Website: macys
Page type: delivery-shipping
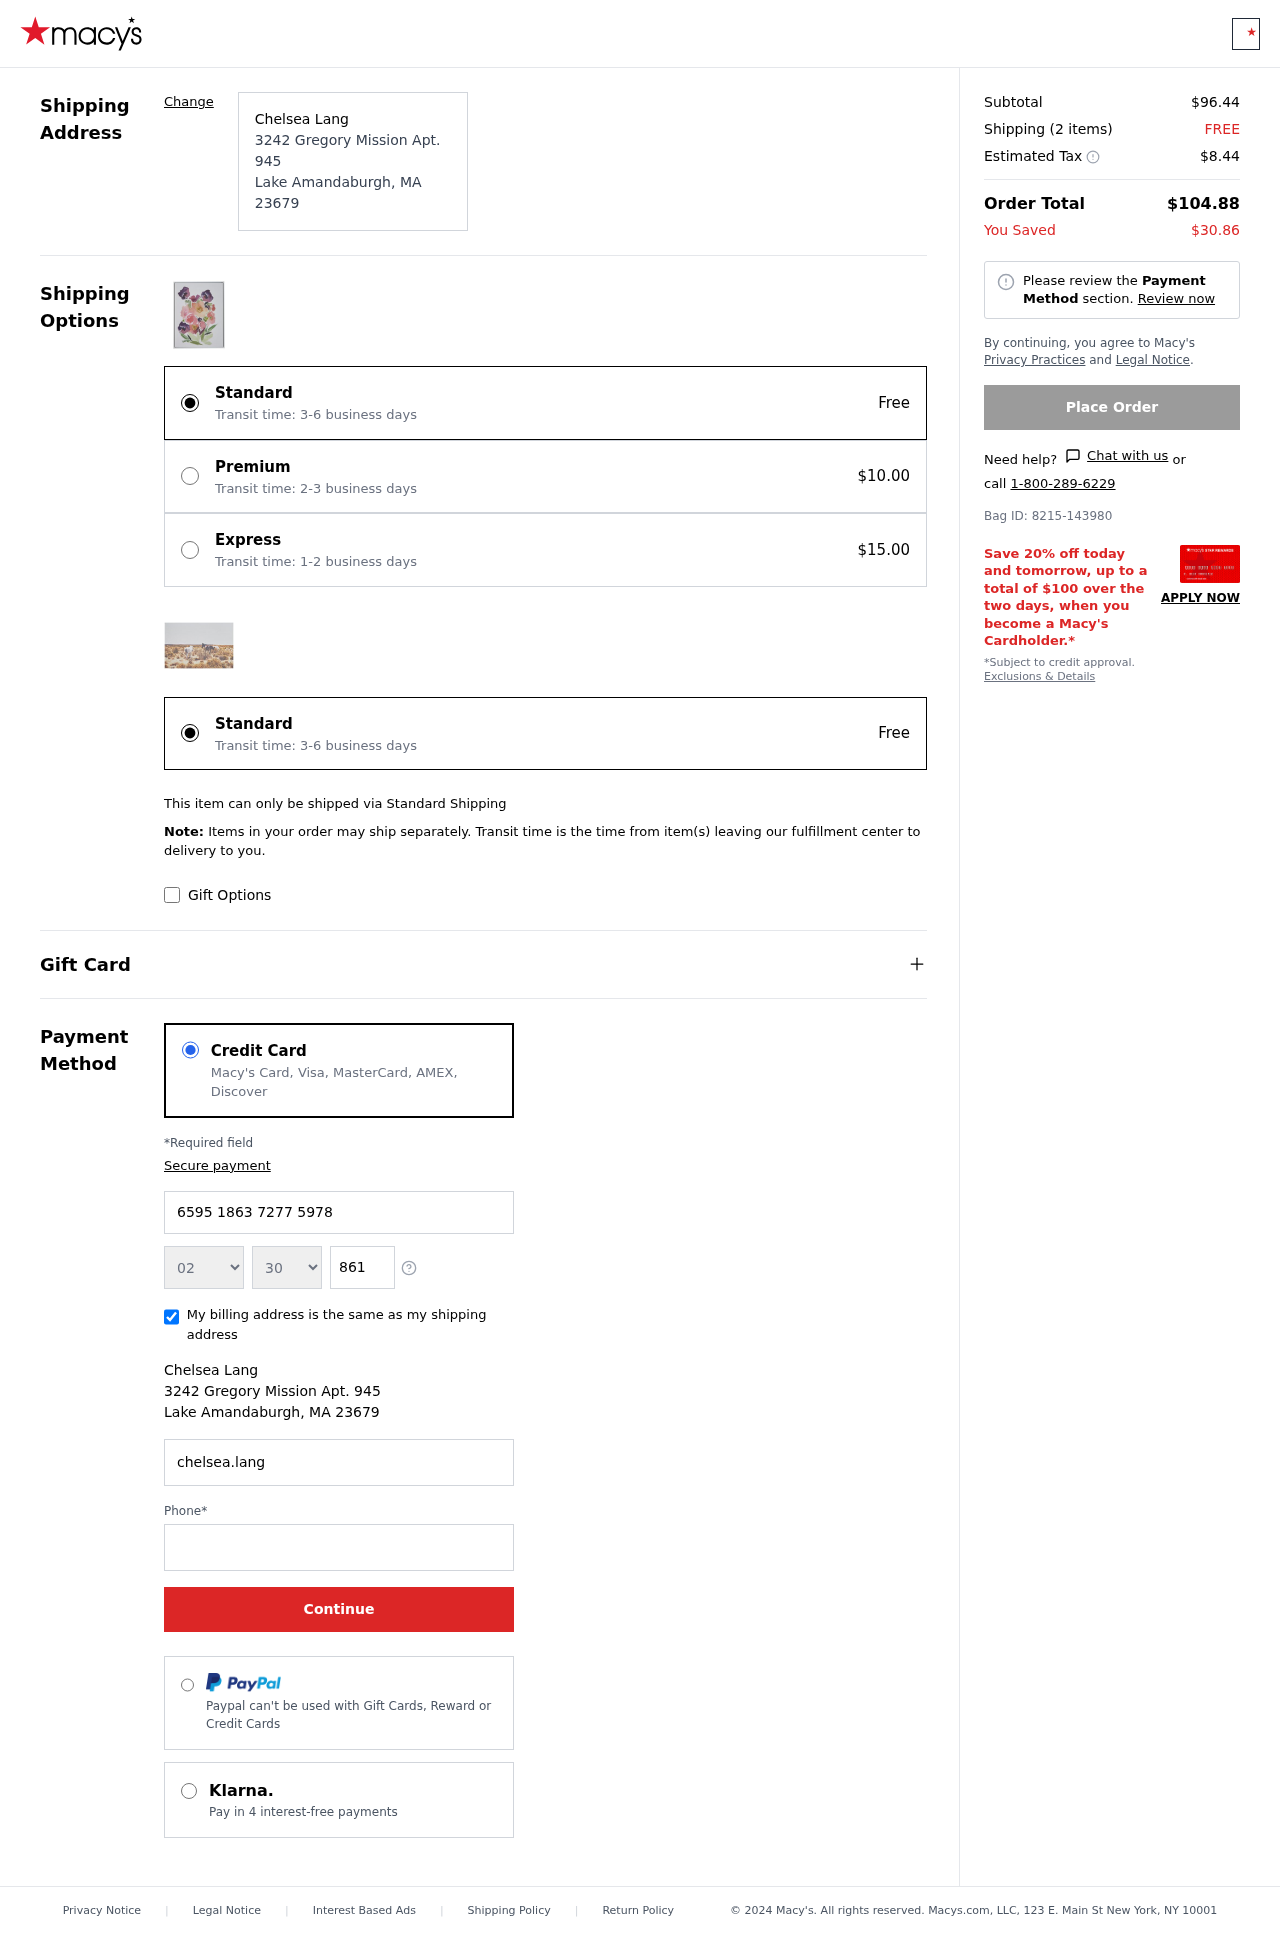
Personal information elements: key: PII_CARD_EXPIRY_MONTH
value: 02
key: PII_CARD_EXPIRY_YEAR
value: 30
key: PII_CITY
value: Lake Amandaburgh
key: PII_CITY_STATE_ZIP
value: Lake Amandaburgh, MA 23679
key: PII_FULLNAME
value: Chelsea Lang
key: PII_POSTCODE
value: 23679
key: PII_STATE_ABBR
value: MA
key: PII_STREET
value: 3242 Gregory Mission Apt. 945
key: PII_CARD_NUMBER
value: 6595 1863 7277 5978
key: PII_CARD_CVV
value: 861
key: PII_EMAIL
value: chelsea.lang@yahoo.com
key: PII_PHONE
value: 8335506708
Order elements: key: ORDER_SUBTOTAL
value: $96.44
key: ORDER_NUM_ITEMS
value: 2
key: ORDER_SHIPPING_COST
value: FREE
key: ORDER_TAX
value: $8.44
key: ORDER_TOTAL
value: $104.88
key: ORDER_SAVINGS
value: $30.86
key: ORDER_BAG_ID
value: Bag ID: 8215-143980